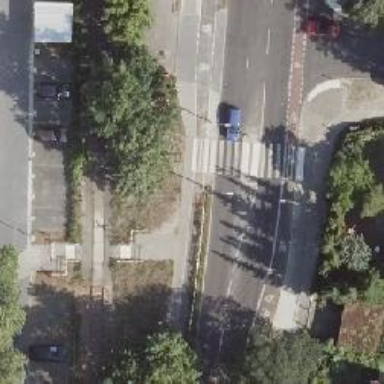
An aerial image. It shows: Secondary road with asphalt surface. There are sidewalks on both sides. The left side has cycle lane and the right side has cycle track. Parallel parking is available on the left side.